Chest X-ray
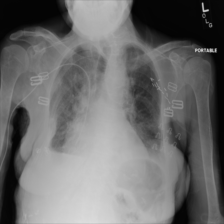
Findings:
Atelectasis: negative
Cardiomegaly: negative
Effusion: positive
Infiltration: negative
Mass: negative
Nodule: negative
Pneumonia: negative
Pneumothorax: negative
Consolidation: negative
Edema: negative
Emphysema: negative
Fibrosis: negative
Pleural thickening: negative
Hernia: negative